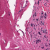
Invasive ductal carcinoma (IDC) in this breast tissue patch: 0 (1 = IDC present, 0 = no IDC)